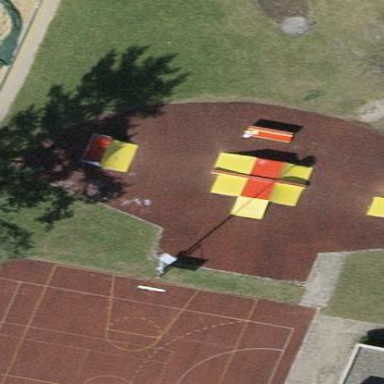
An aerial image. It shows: Playground area for leisure activities on the land.